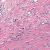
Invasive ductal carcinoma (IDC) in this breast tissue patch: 0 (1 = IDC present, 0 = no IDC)